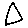
Label: triangle